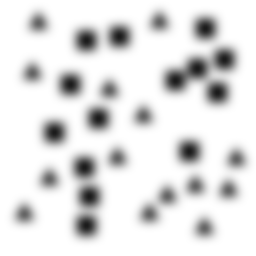
Squares: 14
Triangles: 14
Stars: 0
Total shapes: 28